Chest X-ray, PA view. Patient: 26 years old, sex F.
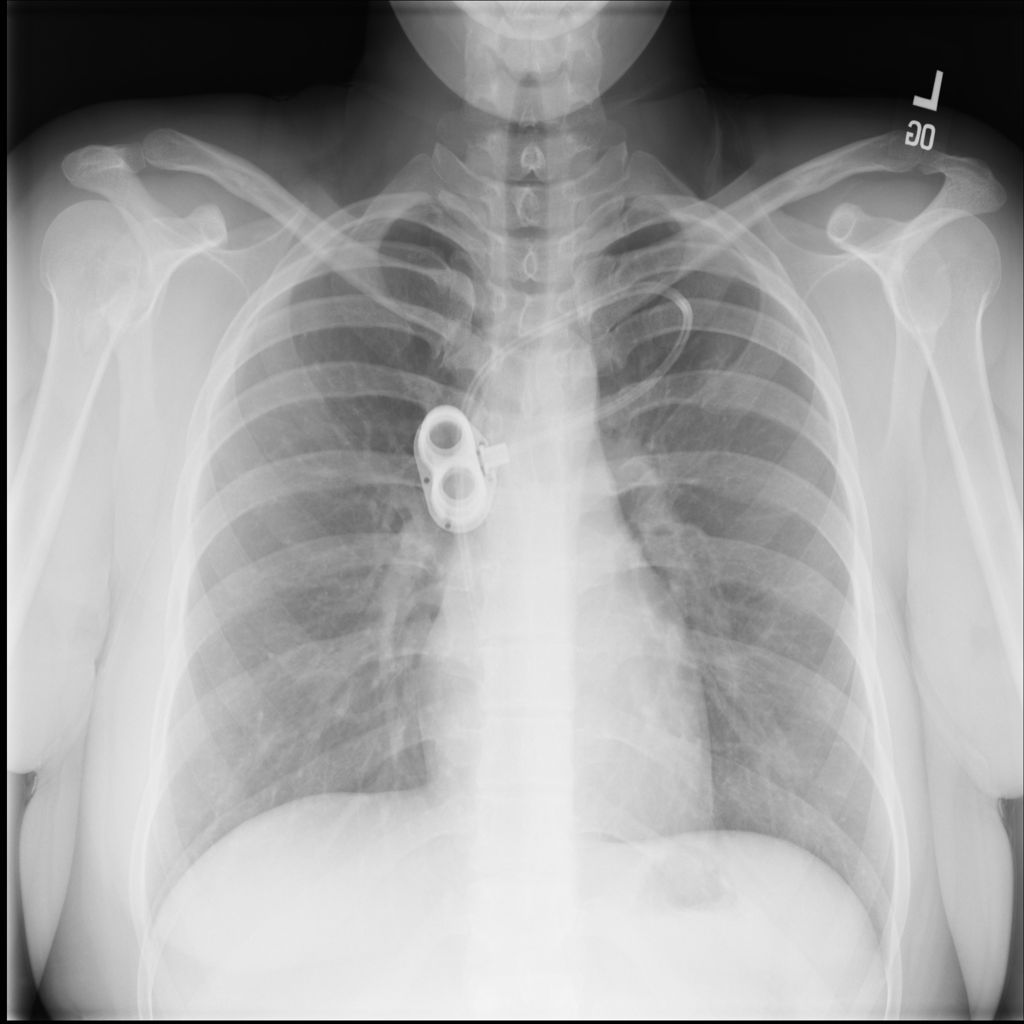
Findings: No Finding